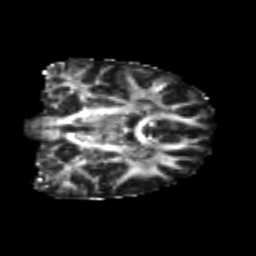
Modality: FA
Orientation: coronal
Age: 20
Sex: female
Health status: healthy
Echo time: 0.074 s